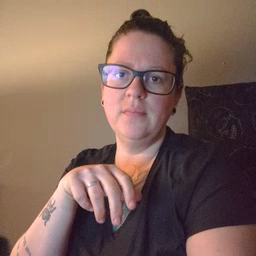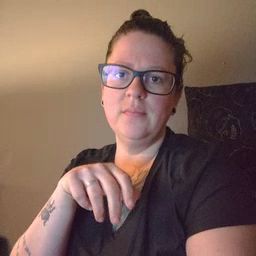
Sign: horse